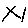
Label: line